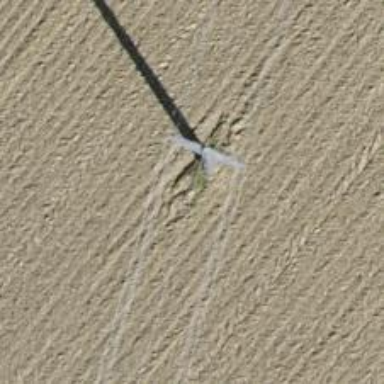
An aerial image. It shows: Power pole.